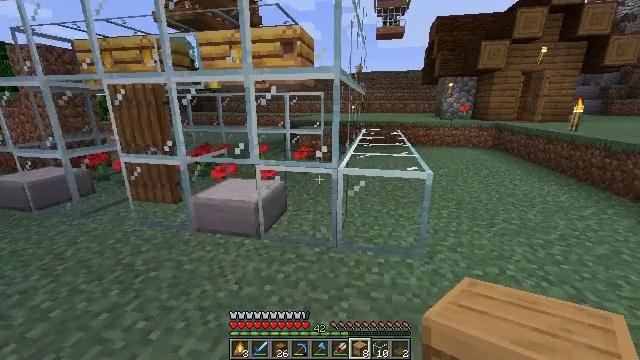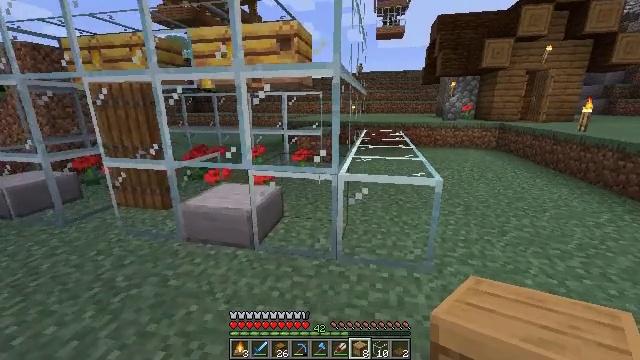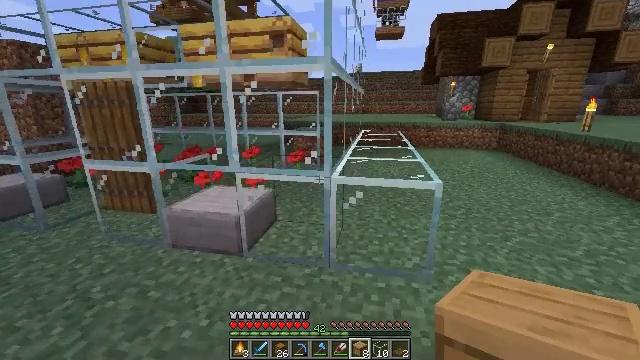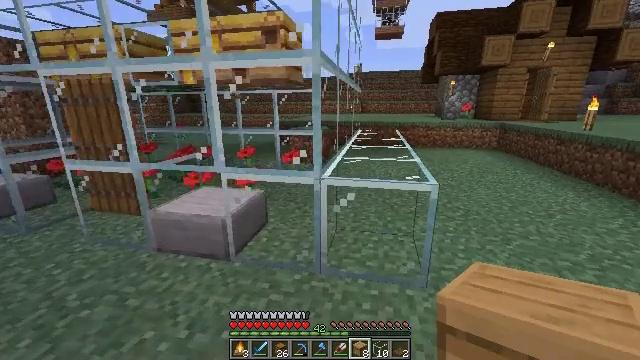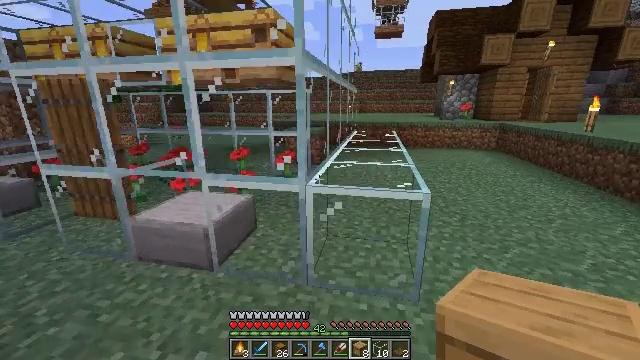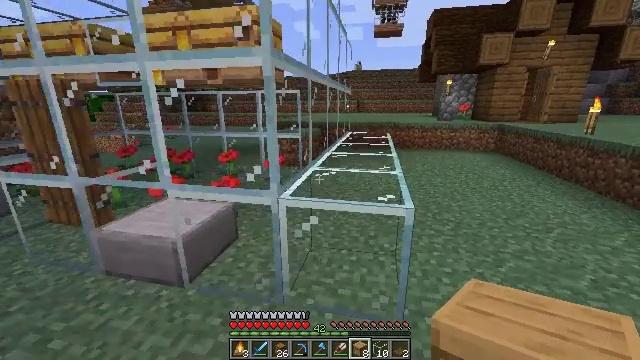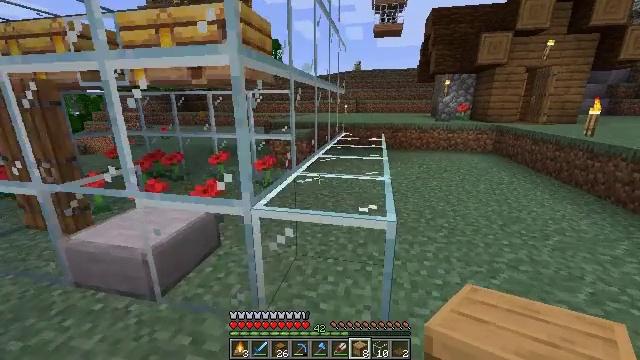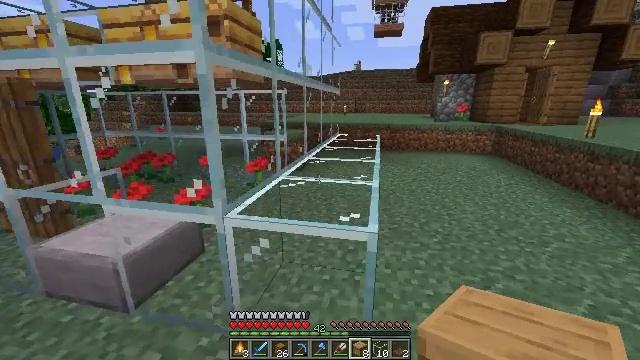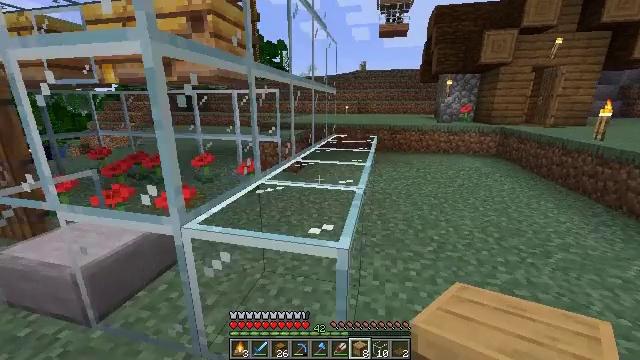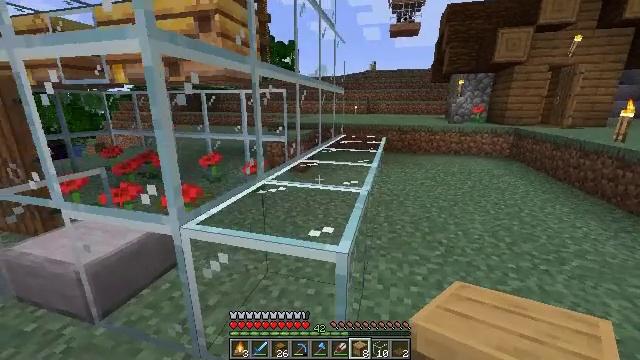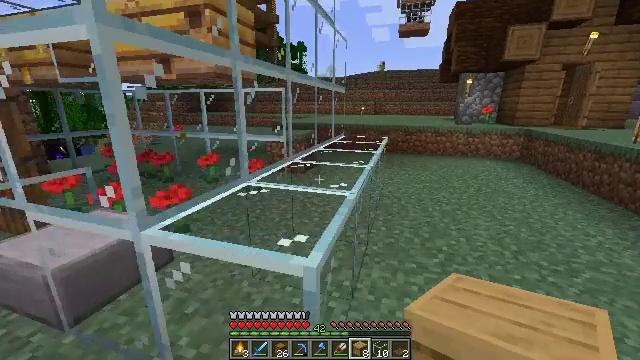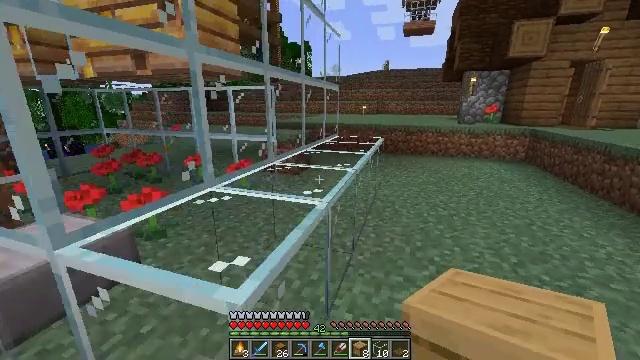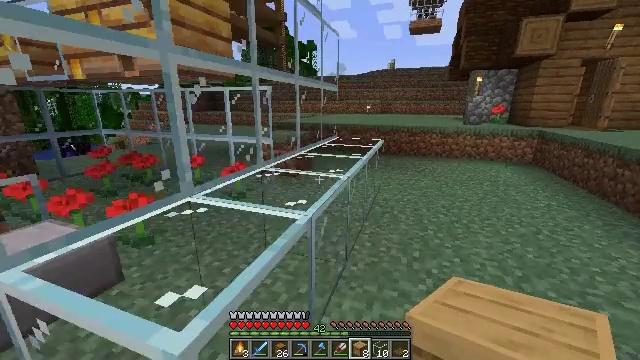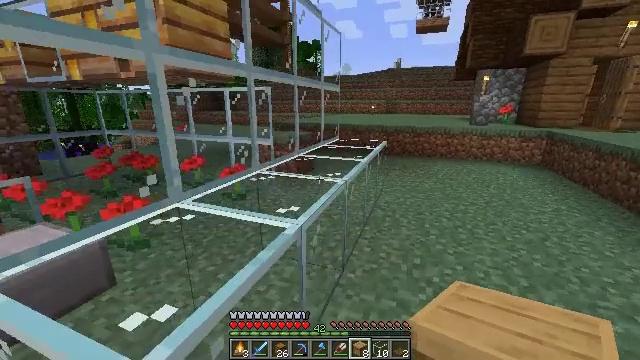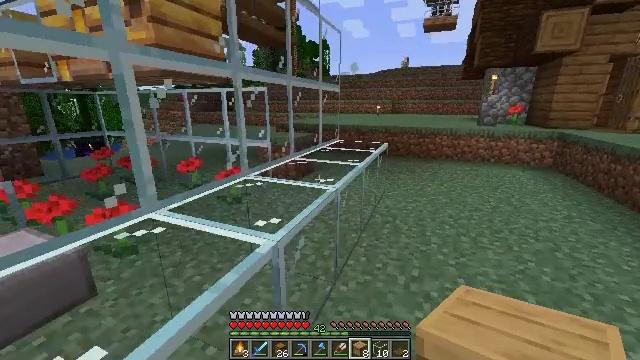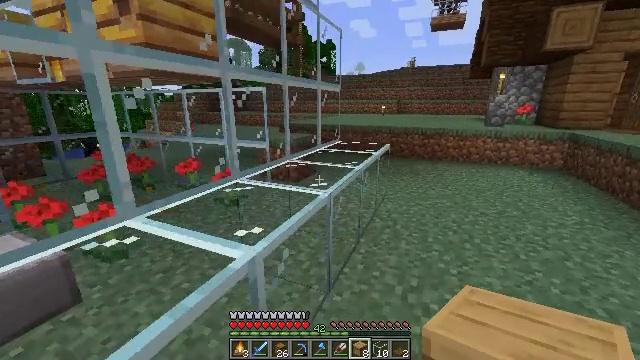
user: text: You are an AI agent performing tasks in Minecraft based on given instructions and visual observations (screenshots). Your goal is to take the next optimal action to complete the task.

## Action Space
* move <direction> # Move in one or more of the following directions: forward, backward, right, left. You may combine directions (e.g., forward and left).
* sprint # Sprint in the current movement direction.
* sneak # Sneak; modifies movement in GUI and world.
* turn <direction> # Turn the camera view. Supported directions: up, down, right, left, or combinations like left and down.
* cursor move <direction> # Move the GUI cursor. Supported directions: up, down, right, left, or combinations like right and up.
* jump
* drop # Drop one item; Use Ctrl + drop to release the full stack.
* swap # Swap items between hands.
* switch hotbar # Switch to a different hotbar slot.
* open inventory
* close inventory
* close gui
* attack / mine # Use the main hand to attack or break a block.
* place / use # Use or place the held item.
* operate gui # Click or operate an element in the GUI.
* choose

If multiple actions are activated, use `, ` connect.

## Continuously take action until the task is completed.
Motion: motion action
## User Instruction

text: Shatter the glass to collect it.
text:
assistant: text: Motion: move forward and move right
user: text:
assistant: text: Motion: move forward and move right
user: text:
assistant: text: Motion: move forward and move right
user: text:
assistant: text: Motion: move forward and move right
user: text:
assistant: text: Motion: move forward and move right
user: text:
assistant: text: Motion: move forward and move right
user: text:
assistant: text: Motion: move forward and move right
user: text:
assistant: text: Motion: move forward and move right, turn left
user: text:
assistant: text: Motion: move forward and move right, turn left
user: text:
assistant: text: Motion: move forward and move right, turn left
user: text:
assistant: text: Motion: move forward and move right, turn left
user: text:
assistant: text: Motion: move forward and move right, turn left
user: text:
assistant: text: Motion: move forward and move right, turn left
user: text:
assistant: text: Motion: move forward and move right, turn left
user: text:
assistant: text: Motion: move forward and move right, turn left
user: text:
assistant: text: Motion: move forward and move right, turn left
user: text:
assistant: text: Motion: move forward and move right, turn left
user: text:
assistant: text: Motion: move forward and move right, turn left
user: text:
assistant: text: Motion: move forward and move right, turn left
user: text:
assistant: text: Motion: move forward and move right, turn left
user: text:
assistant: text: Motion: move forward and move right, turn left
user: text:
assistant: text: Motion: move forward and move right, turn left
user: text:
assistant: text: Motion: move forward and move right, turn left
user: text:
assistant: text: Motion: move forward and move right, turn left
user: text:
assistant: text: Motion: move right, turn left
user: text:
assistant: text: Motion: no_op
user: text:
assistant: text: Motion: no_op
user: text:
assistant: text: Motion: no_op
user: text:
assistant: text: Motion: no_op
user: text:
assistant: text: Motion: no_op